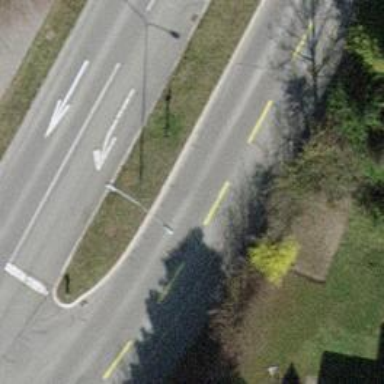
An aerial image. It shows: Tertiary road with asphalt surface and separate sidewalk.